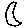
Label: moon